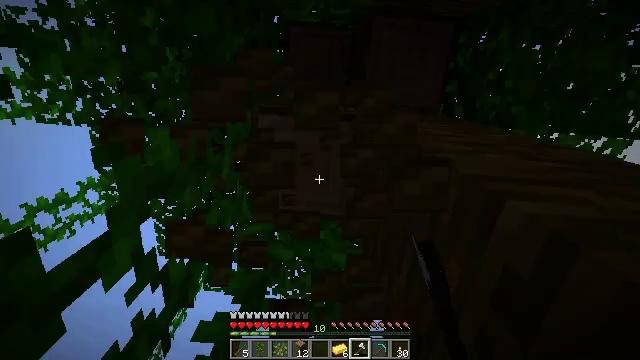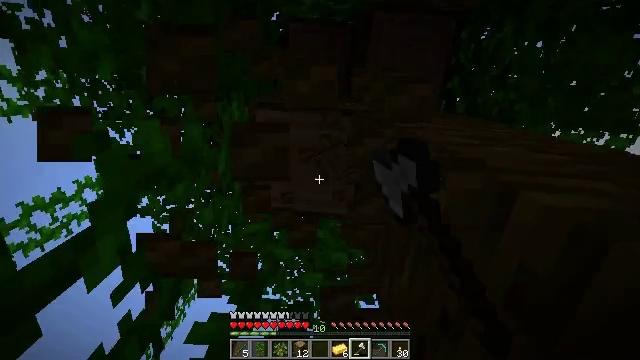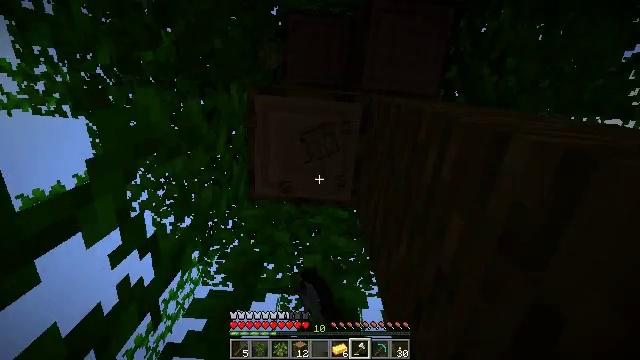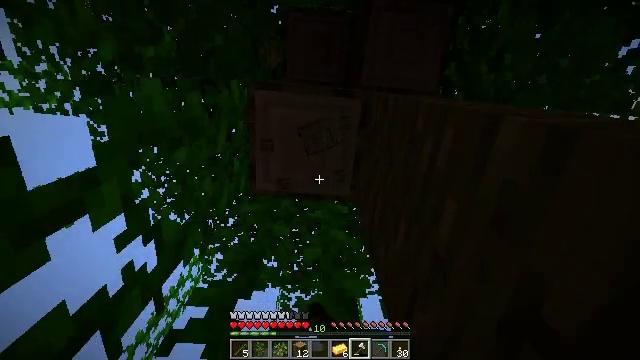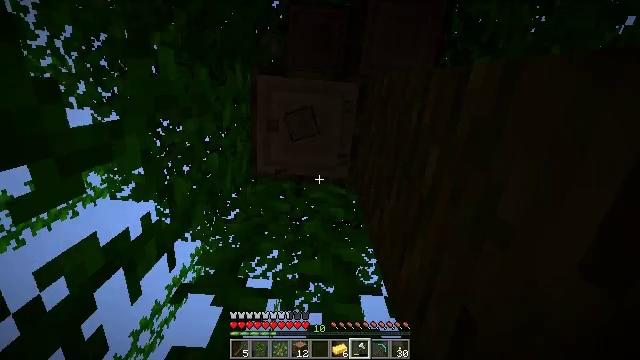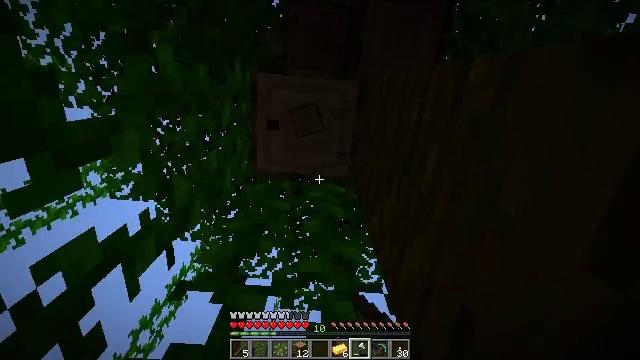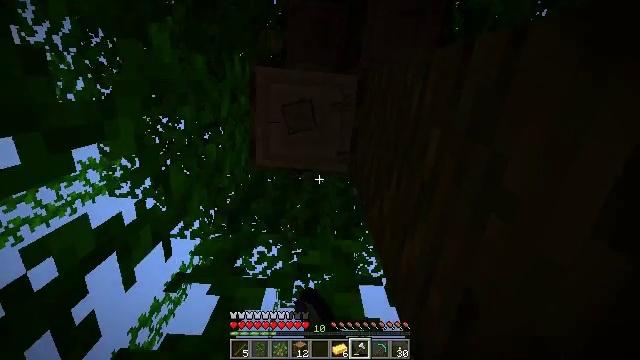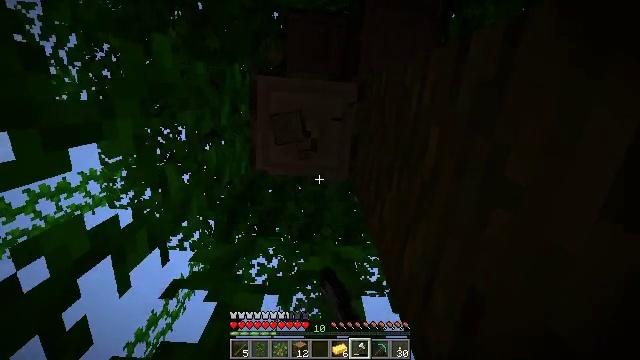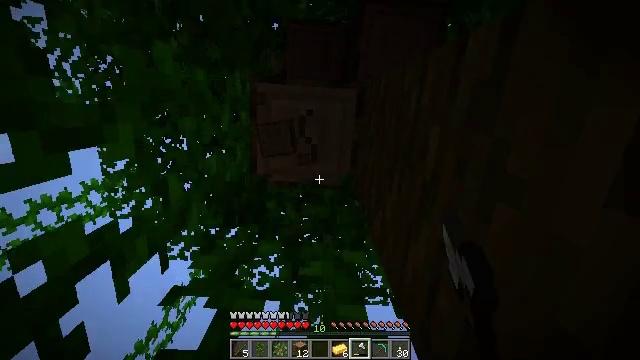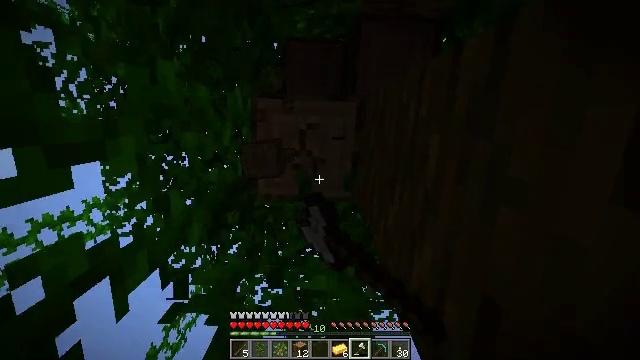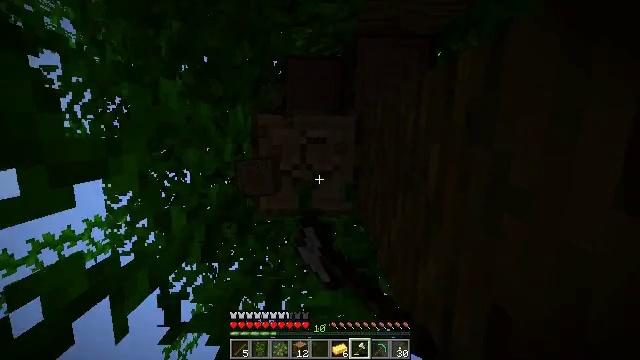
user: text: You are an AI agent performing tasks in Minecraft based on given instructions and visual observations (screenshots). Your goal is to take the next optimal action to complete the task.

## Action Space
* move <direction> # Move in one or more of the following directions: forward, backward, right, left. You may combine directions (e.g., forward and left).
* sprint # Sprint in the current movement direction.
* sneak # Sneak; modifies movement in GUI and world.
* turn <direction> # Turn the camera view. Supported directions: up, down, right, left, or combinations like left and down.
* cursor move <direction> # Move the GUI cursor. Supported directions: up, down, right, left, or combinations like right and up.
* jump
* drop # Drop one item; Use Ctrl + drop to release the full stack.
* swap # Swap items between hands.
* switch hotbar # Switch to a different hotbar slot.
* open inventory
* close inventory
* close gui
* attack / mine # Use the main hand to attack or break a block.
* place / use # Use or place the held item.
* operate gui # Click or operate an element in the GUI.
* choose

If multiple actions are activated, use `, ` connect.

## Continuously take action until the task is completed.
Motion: motion action
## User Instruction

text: Break the vines.
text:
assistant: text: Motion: move forward, attack / mine
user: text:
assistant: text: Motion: move forward, attack / mine
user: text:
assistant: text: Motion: attack / mine
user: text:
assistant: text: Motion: attack / mine
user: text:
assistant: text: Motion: attack / mine
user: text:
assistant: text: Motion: attack / mine
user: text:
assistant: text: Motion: turn up, attack / mine
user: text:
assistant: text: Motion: turn up, attack / mine
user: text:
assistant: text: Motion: turn left and up, attack / mine
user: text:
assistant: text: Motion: turn left and up, attack / mine
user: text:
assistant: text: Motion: attack / mine